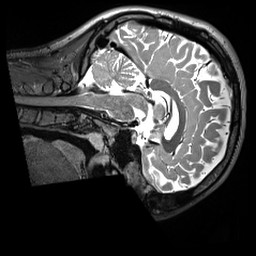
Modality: T2w
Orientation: sagittal
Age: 21
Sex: male
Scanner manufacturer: siemens
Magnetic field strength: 3 T
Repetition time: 3.2 s
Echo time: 0.408 s